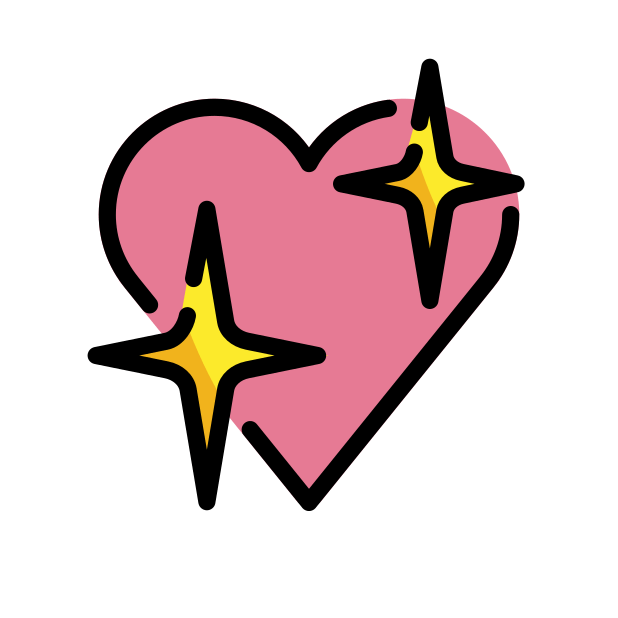
Emoji: 💖
Name: sparkling heart
Unicode: 0x1f496